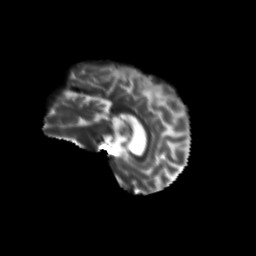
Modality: T2w
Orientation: sagittal
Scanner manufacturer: siemens
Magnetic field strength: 3 T
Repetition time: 9.2 s
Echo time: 0.084 s